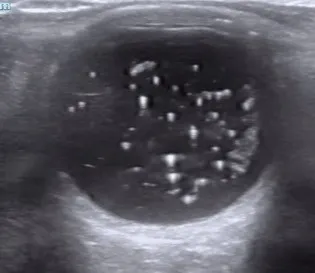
Transverse view of the affected eye demonstrates distinct hyperechoic opacities within the vitreous body consistent with asteroidhyalosis.
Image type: radiology (ultrasound)